Question: I'm trying to do an ajax 'POST' on laravel server from another domain from jquery.My laravel Route consists of the codes below:
'''
Route::post('auth', function(){
$data = Input::get('username');
return Response::json($data->toArray())->setCallback(Input::get('callback'),JSON_PRETTY_PRINT);
});
'''
My client is from different server, and the JQuery ajax 'POST' is:
'''
function authUser(appId){
var data = '{"username": "' + appId + '"}';
$.ajax({
url: "http://localhost:8080/auth",
type: "POST",
dataType: 'jsonp',
data: JSON.stringify(data),
processData: false,
contentType: 'application/json',
CrossDomain:true,
async: false,
success: function (data) {
console.log(data);
},
error: function (xhr, ajaxOptions, thrownError) { //Add these parameters to display the required response
alert(xhr.status);
alert(xhr.responseText);
}
});
}
'''
I am getting in header response
What is the solution for this problem?

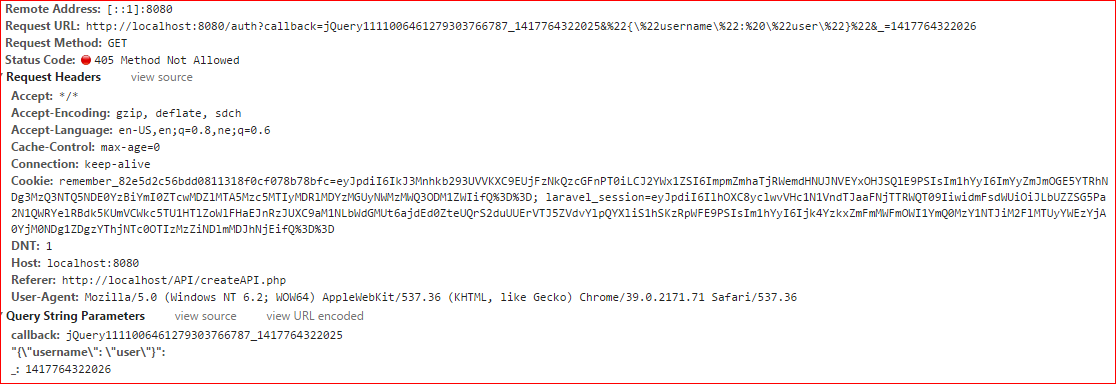
Answer: I solved it myself by changing the data type to and adding headers in apache.
# JQuery function:
'''
function authUser(appId){
var data = '{"username": "' + appId + '"}';
$.ajax({
url: "http://localhost:8080/auth",
type: "POST",
dataType: 'json',
data: JSON.stringify(data),
processData: false,
contentType: 'application/json',
CrossDomain:true,
async: false,
success: function (data) {
console.log(data);
},
error: function (xhr, ajaxOptions, thrownError) { //Add these parameters to display the required response
alert(xhr.status);
alert(xhr.responseText);
}
});
}
'''
# The headers in Apache are:
'''
Header set Access-Control-Allow-Origin "*"
Header set Access-Control-Allow-Methods "GET, PUT, POST, DELETE, OPTIONS"
Header set Access-Control-Allow-Headers "Content-Type, Content-Range, Content-Disposition, Content-Description"
'''
I know the CORS in Headers for Access-Control-Allow-Origin to "*" voids the security but if someone needs the solution it's write up there.